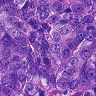
Metastatic tissue present: yes